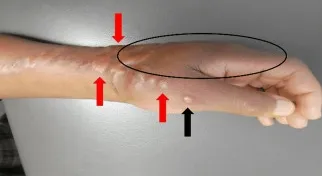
Drug addiction-associated puffy hand syndrome. Forearm. Hand.
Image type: medical_photograph (skin_photograph)